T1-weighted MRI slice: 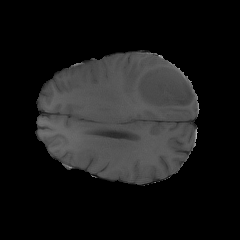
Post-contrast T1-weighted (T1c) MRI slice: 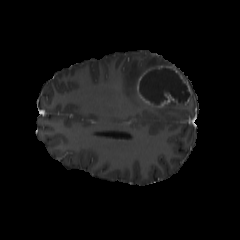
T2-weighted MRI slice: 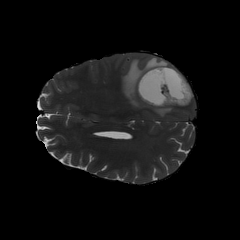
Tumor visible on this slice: yes